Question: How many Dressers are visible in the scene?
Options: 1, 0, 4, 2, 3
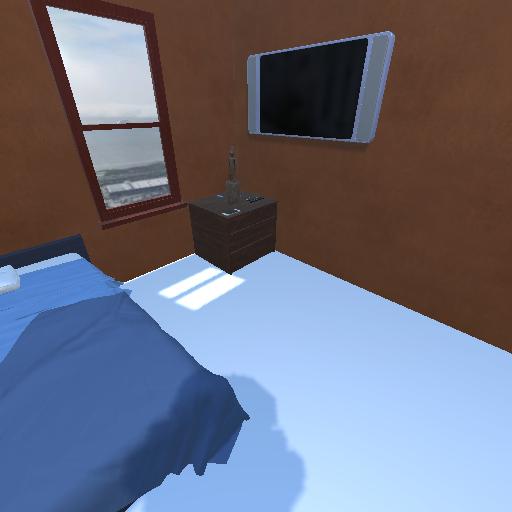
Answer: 1